Interaction volume radius: 5 \u00c5
Interaction volume height: 20 \u00c5
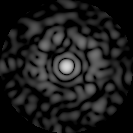
Disorder parameter: 0.7495